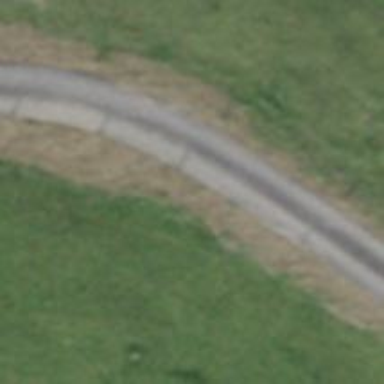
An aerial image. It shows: Unclassified road.